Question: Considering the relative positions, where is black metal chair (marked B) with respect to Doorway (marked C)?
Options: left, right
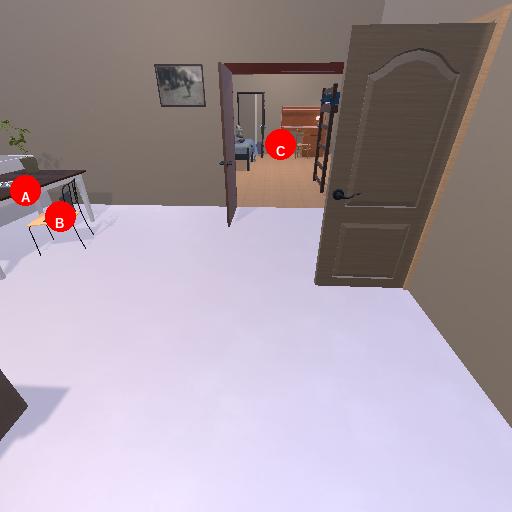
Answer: left